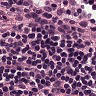
Metastatic tissue present: no